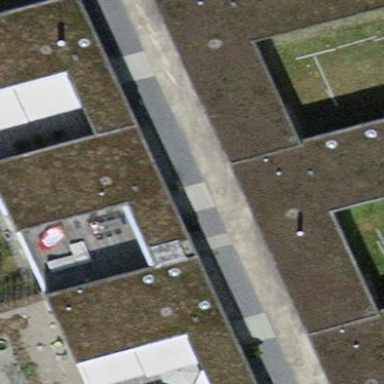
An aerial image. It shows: Building with flat roof.